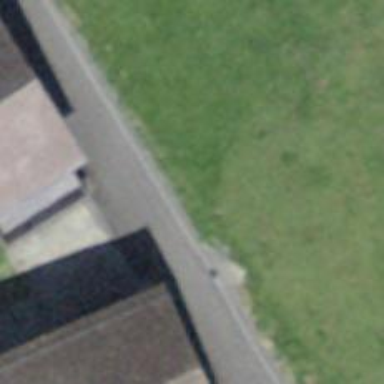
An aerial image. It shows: Asphalt road in residential area.